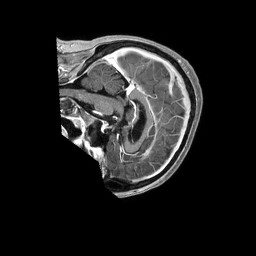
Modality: T1w
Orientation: sagittal
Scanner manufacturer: philips
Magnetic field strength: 1.5 T
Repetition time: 0.007266 s
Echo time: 0.00331 s